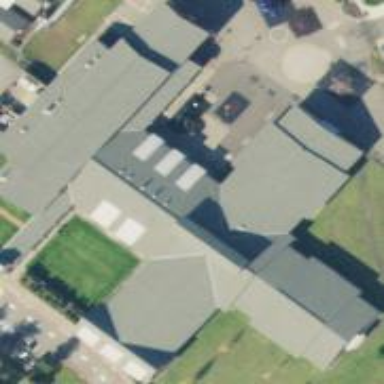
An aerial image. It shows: School building.